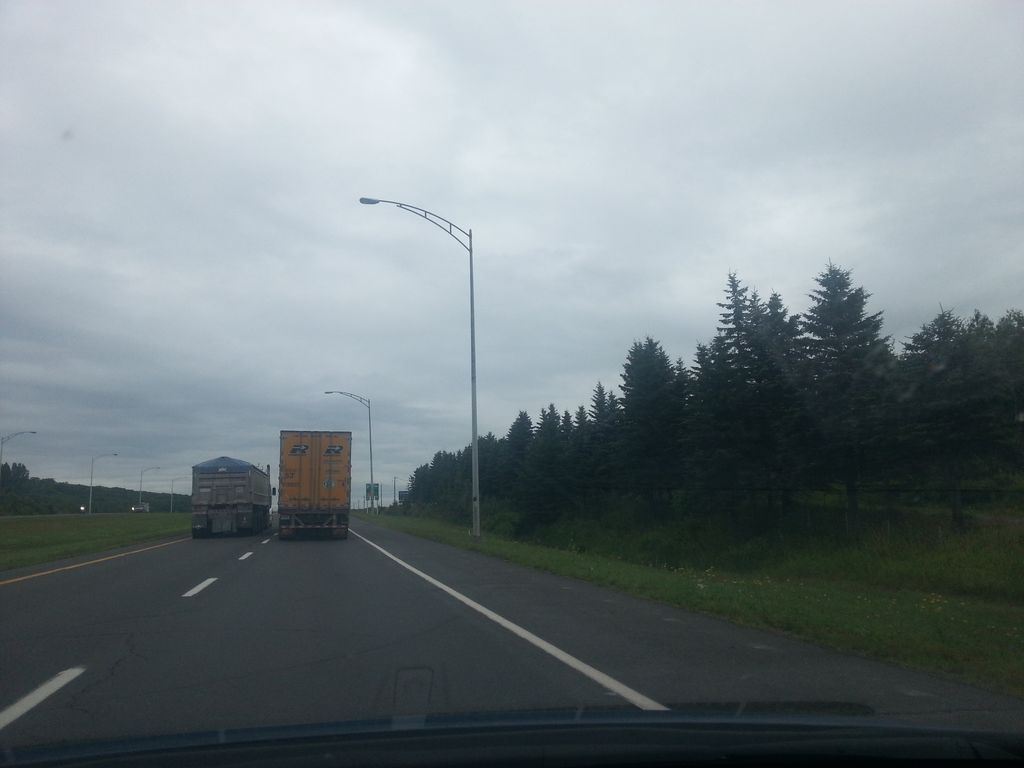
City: quebec_city